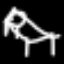
Label: bed